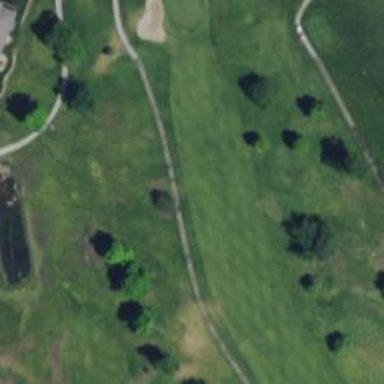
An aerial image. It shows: View of golf hole.